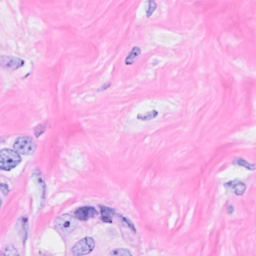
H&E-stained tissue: Breast